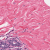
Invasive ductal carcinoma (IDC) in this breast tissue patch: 0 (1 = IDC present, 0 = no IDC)